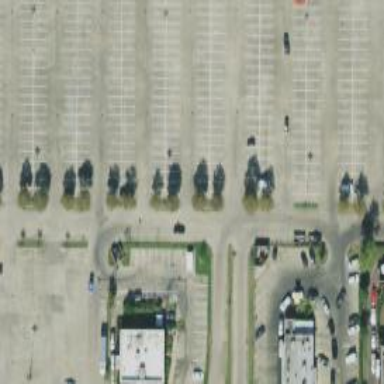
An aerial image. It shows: Parking space.